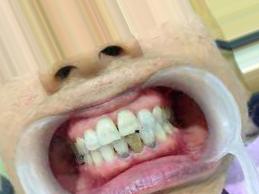
Condition: Tooth Discoloration